Question: I've got a layout that behaves strangely:
'''
<?xml version="1.0" encoding="utf-8"?>
<RelativeLayout xmlns:android="http://schemas.android.com/apk/res/android"
android:orientation="vertical"
android:layout_width="match_parent"
android:layout_height="match_parent"
android:background="@color/transparent_settings"
android:clickable="true"
android:focusable="true"
>
<Button
android:layout_width="145dp"
android:layout_height="48dp"
android:background="@color/white"
android:layout_centerInParent="true"
android:id="@+id/centralButton"
android:textSize="13sp"
android:visibility="invisible"
/>
<LinearLayout
android:layout_width="145dp"
android:layout_height="48dp"
android:background="@color/white"
android:layout_centerHorizontal="true"
android:id="@+id/facebookLayout"
android:layout_above="@+id/layoutLevel1"
android:layout_marginTop="20dp"
>
<ImageView android:id="@+id/facebookImage"
android:layout_width="30dp"
android:layout_height="30dp"
android:layout_margin="10dp"
android:src="@drawable/logo_facebook_off"
/>
<TextView android:id="@+id/facebookText"
android:layout_width="wrap_content"
android:layout_height="fill_parent"
android:text="@string/publish_facebook"
android:textColor="@color/color_black"
android:gravity="center_vertical"
android:textSize="11sp"
/>
</LinearLayout>
<LinearLayout
android:id="@id/layoutLevel1"
android:layout_width="300dp"
android:layout_height="48dp"
android:background="@color/transparent_color"
android:layout_centerHorizontal="true"
android:layout_marginTop="10dp"
android:layout_above="@+id/layoutLevel2"
android:orientation="horizontal"
>
<LinearLayout
android:layout_width="145dp"
android:layout_height="50dp"
android:background="@color/white"
android:layout_marginRight="5dp"
android:id="@+id/vkLayout"
>
<ImageView android:id="@+id/vkImage"
android:layout_width="30dp"
android:layout_height="30dp"
android:layout_margin="10dp"
android:src="@drawable/logo_vkontakte_off"
/>
<TextView android:id="@+id/vkText"
android:layout_width="wrap_content"
android:layout_height="fill_parent"
android:text="@string/publish_vk"
android:textColor="@color/color_black"
android:gravity="center_vertical"
android:textSize="11sp"
/>
</LinearLayout>
<LinearLayout
android:layout_width="145dp"
android:layout_height="50dp"
android:background="@color/white"
android:layout_marginLeft="5dp"
android:id="@+id/cmLayout"
>
<ImageView android:id="@+id/cmImage"
android:layout_width="30dp"
android:layout_height="30dp"
android:layout_margin="10dp"
android:src="@drawable/logo_cm_off"
/>
<TextView android:id="@+id/cmText"
android:layout_width="wrap_content"
android:layout_height="fill_parent"
android:text="@string/publish_odnoklassniki"
android:textColor="@color/color_black"
android:gravity="center_vertical"
android:textSize="11sp"
/>
</LinearLayout>
</LinearLayout>
<LinearLayout
android:id="@id/layoutLevel2"
android:layout_width="300dp"
android:layout_height="48dp"
android:background="@color/transparent_color"
android:layout_centerHorizontal="true"
android:layout_marginTop="10dp"
android:layout_above="@id/centralButton"
android:orientation="horizontal"
>
<LinearLayout
android:layout_width="145dp"
android:layout_height="50dp"
android:background="@color/white"
android:layout_marginRight="5dp"
android:id="@+id/twitterLayout"
>
<ImageView android:id="@+id/twitterImage"
android:layout_width="30dp"
android:layout_height="30dp"
android:layout_margin="10dp"
android:src="@drawable/logo_twitter_off"
/>
<TextView android:id="@+id/twitterText"
android:layout_width="wrap_content"
android:layout_height="fill_parent"
android:text="@string/publish_twitter"
android:textColor="@color/color_black"
android:gravity="center_vertical"
android:textSize="11sp"
/>
</LinearLayout>
<LinearLayout
android:layout_width="145dp"
android:layout_height="50dp"
android:background="@color/white"
android:layout_marginLeft="5dp"
android:id="@+id/flickrLayout"
>
<ImageView android:id="@+id/flickrImage"
android:layout_width="30dp"
android:layout_height="30dp"
android:layout_margin="10dp"
android:src="@drawable/logo_flickr_off"
/>
<TextView android:id="@+id/flickerText"
android:layout_width="wrap_content"
android:layout_height="fill_parent"
android:text="@string/publish_flickr"
android:textColor="@color/color_black"
android:gravity="center_vertical"
android:textSize="11sp"
/>
</LinearLayout>
</LinearLayout>
<Button
android:layout_width="145dp"
android:layout_height="48dp"
android:background="@color/white"
android:layout_centerHorizontal="true"
android:layout_marginBottom="10dp"
android:layout_below="@id/layoutLevel2"
android:id="@+id/edit"
android:text="@string/edit_label_2"
android:textSize="13sp"
android:layout_marginTop="45dp"
/>
<Button
android:layout_width="145dp"
android:layout_height="48dp"
android:background="@color/white"
android:layout_centerHorizontal="true"
android:layout_marginBottom="10dp"
android:layout_below="@id/edit"
android:id="@+id/download"
android:text="@string/download_label"
android:textSize="13sp"
/>
<Button
android:layout_width="145dp"
android:layout_height="48dp"
android:background="@color/white"
android:layout_centerHorizontal="true"
android:layout_below="@id/download"
android:id="@+id/delete"
android:text="@string/delete_label"
android:textSize="13sp"
/>
<Button
android:layout_width="145dp"
android:layout_height="48dp"
android:background="@color/white"
android:layout_centerHorizontal="true"
android:layout_marginBottom="49dp"
android:layout_above="@+id/bottom"
android:id="@+id/cancel"
android:text="@string/photo_remove_photo_alert_cancel_button"
android:textSize="13sp"
android:visibility="invisible"
/>
<View android:layout_alignParentBottom="true"
android:id="@id/bottom"
android:layout_width="1dp"
android:layout_height="1dp"/>
'''
It works absolutely ok on android 4.2.
But when I installed app on samsung galaxy ace with android 2.3 the layout broke.
every component(Button,Images,texts) shows and converge at top of the screen . one button on another button and so on

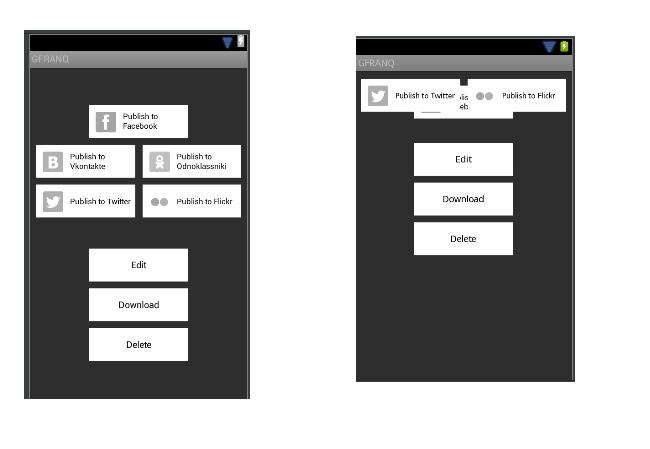
Answer: The thing was that when fragment was replaced it was compressed to the state showed in second picture even on android 4+, and when the fragment was added it was ok.